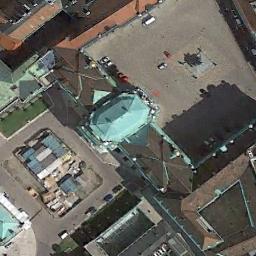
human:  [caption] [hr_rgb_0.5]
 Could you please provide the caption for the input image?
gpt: There is a church with blue roof on the open place .

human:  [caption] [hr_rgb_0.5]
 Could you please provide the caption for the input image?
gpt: A church with a brown and grey roof, Surrounded by trees and parked vehicles .

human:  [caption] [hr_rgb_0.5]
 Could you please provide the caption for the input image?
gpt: This is a church with a lot of trees next to it .

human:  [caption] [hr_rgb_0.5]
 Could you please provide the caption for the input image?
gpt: The church with a gray-green cross-shaped roof is built in the open area .

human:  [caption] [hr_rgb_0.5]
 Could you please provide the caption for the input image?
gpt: A church with a blue roof on a square .